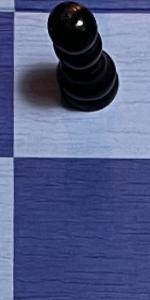
Label: Empty